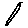
Label: line